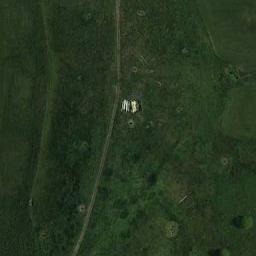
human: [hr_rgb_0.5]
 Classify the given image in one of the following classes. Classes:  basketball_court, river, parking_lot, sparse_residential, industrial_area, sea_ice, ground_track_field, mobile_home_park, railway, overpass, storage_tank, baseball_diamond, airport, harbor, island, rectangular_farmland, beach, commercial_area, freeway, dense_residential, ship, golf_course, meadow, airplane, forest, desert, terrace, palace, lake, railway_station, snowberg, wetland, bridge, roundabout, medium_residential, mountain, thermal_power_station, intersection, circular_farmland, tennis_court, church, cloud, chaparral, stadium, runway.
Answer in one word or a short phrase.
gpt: meadow